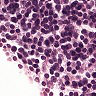
Metastatic tissue present: no